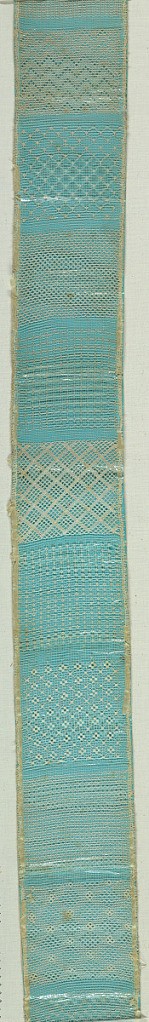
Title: Sampler
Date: early 19th century
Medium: cotton, paper Technique: embroidered on net
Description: Eleven patterns worked on four-sided double-ply twisted mesh. Mounted on stiff green paper.